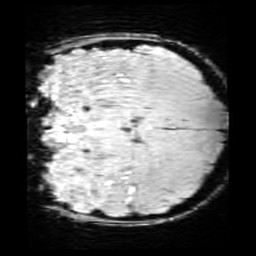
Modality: SWI
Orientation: coronal
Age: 12
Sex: male
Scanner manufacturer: siemens
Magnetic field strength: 3 T
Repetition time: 0.027 s
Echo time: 0.02 s